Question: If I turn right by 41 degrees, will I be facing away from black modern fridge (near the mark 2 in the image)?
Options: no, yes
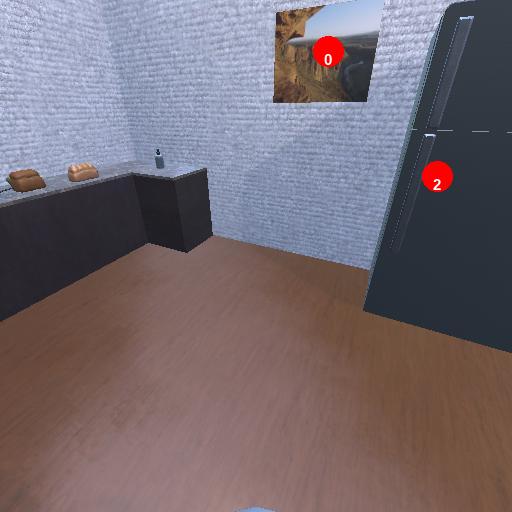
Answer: no